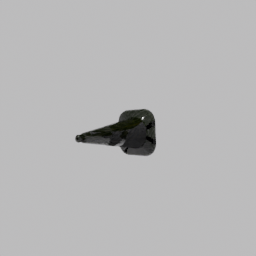
Label: tools